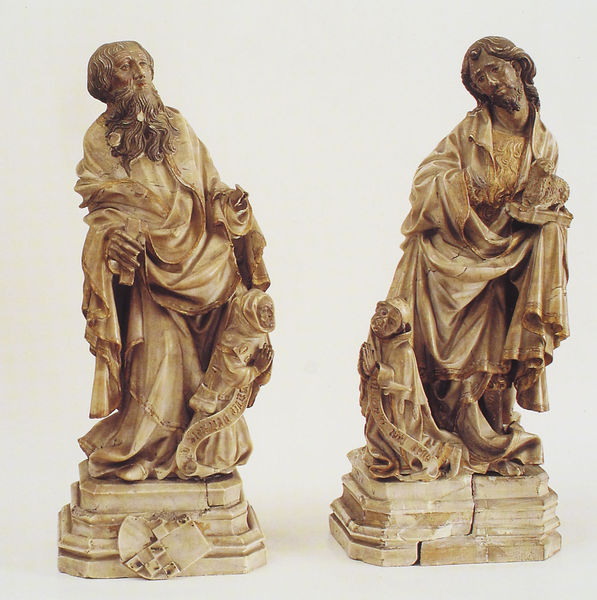
Titel: Figurengruppe Johannes der Täufer und Apostel (wohl Andreas), jeweils mit Stifter
Standort: Erfurt, Dom (EU - D - Thüringen)
Institution: Erfurt, Domschatz
Schlagwörter: mann, umhang, weiß, finger, frankreich, marmor, bart, falten, sockel, stein, haare, kind, gotik, kinder, fell, figuren, lamm, buch, beten, buchseite, wappen, skulpturen, statuen, jesus, heilige, petrus, zwerge, johannes der täufer, spätgotik, stifter, statur, schriftband, peter, satue, statuern, rg, g, a, d, f, w, we, wf, ew, kasjkladfj, jklh, wd, schlüsselfalte, erkinder